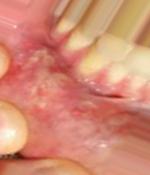
Condition: Mouth Ulcer